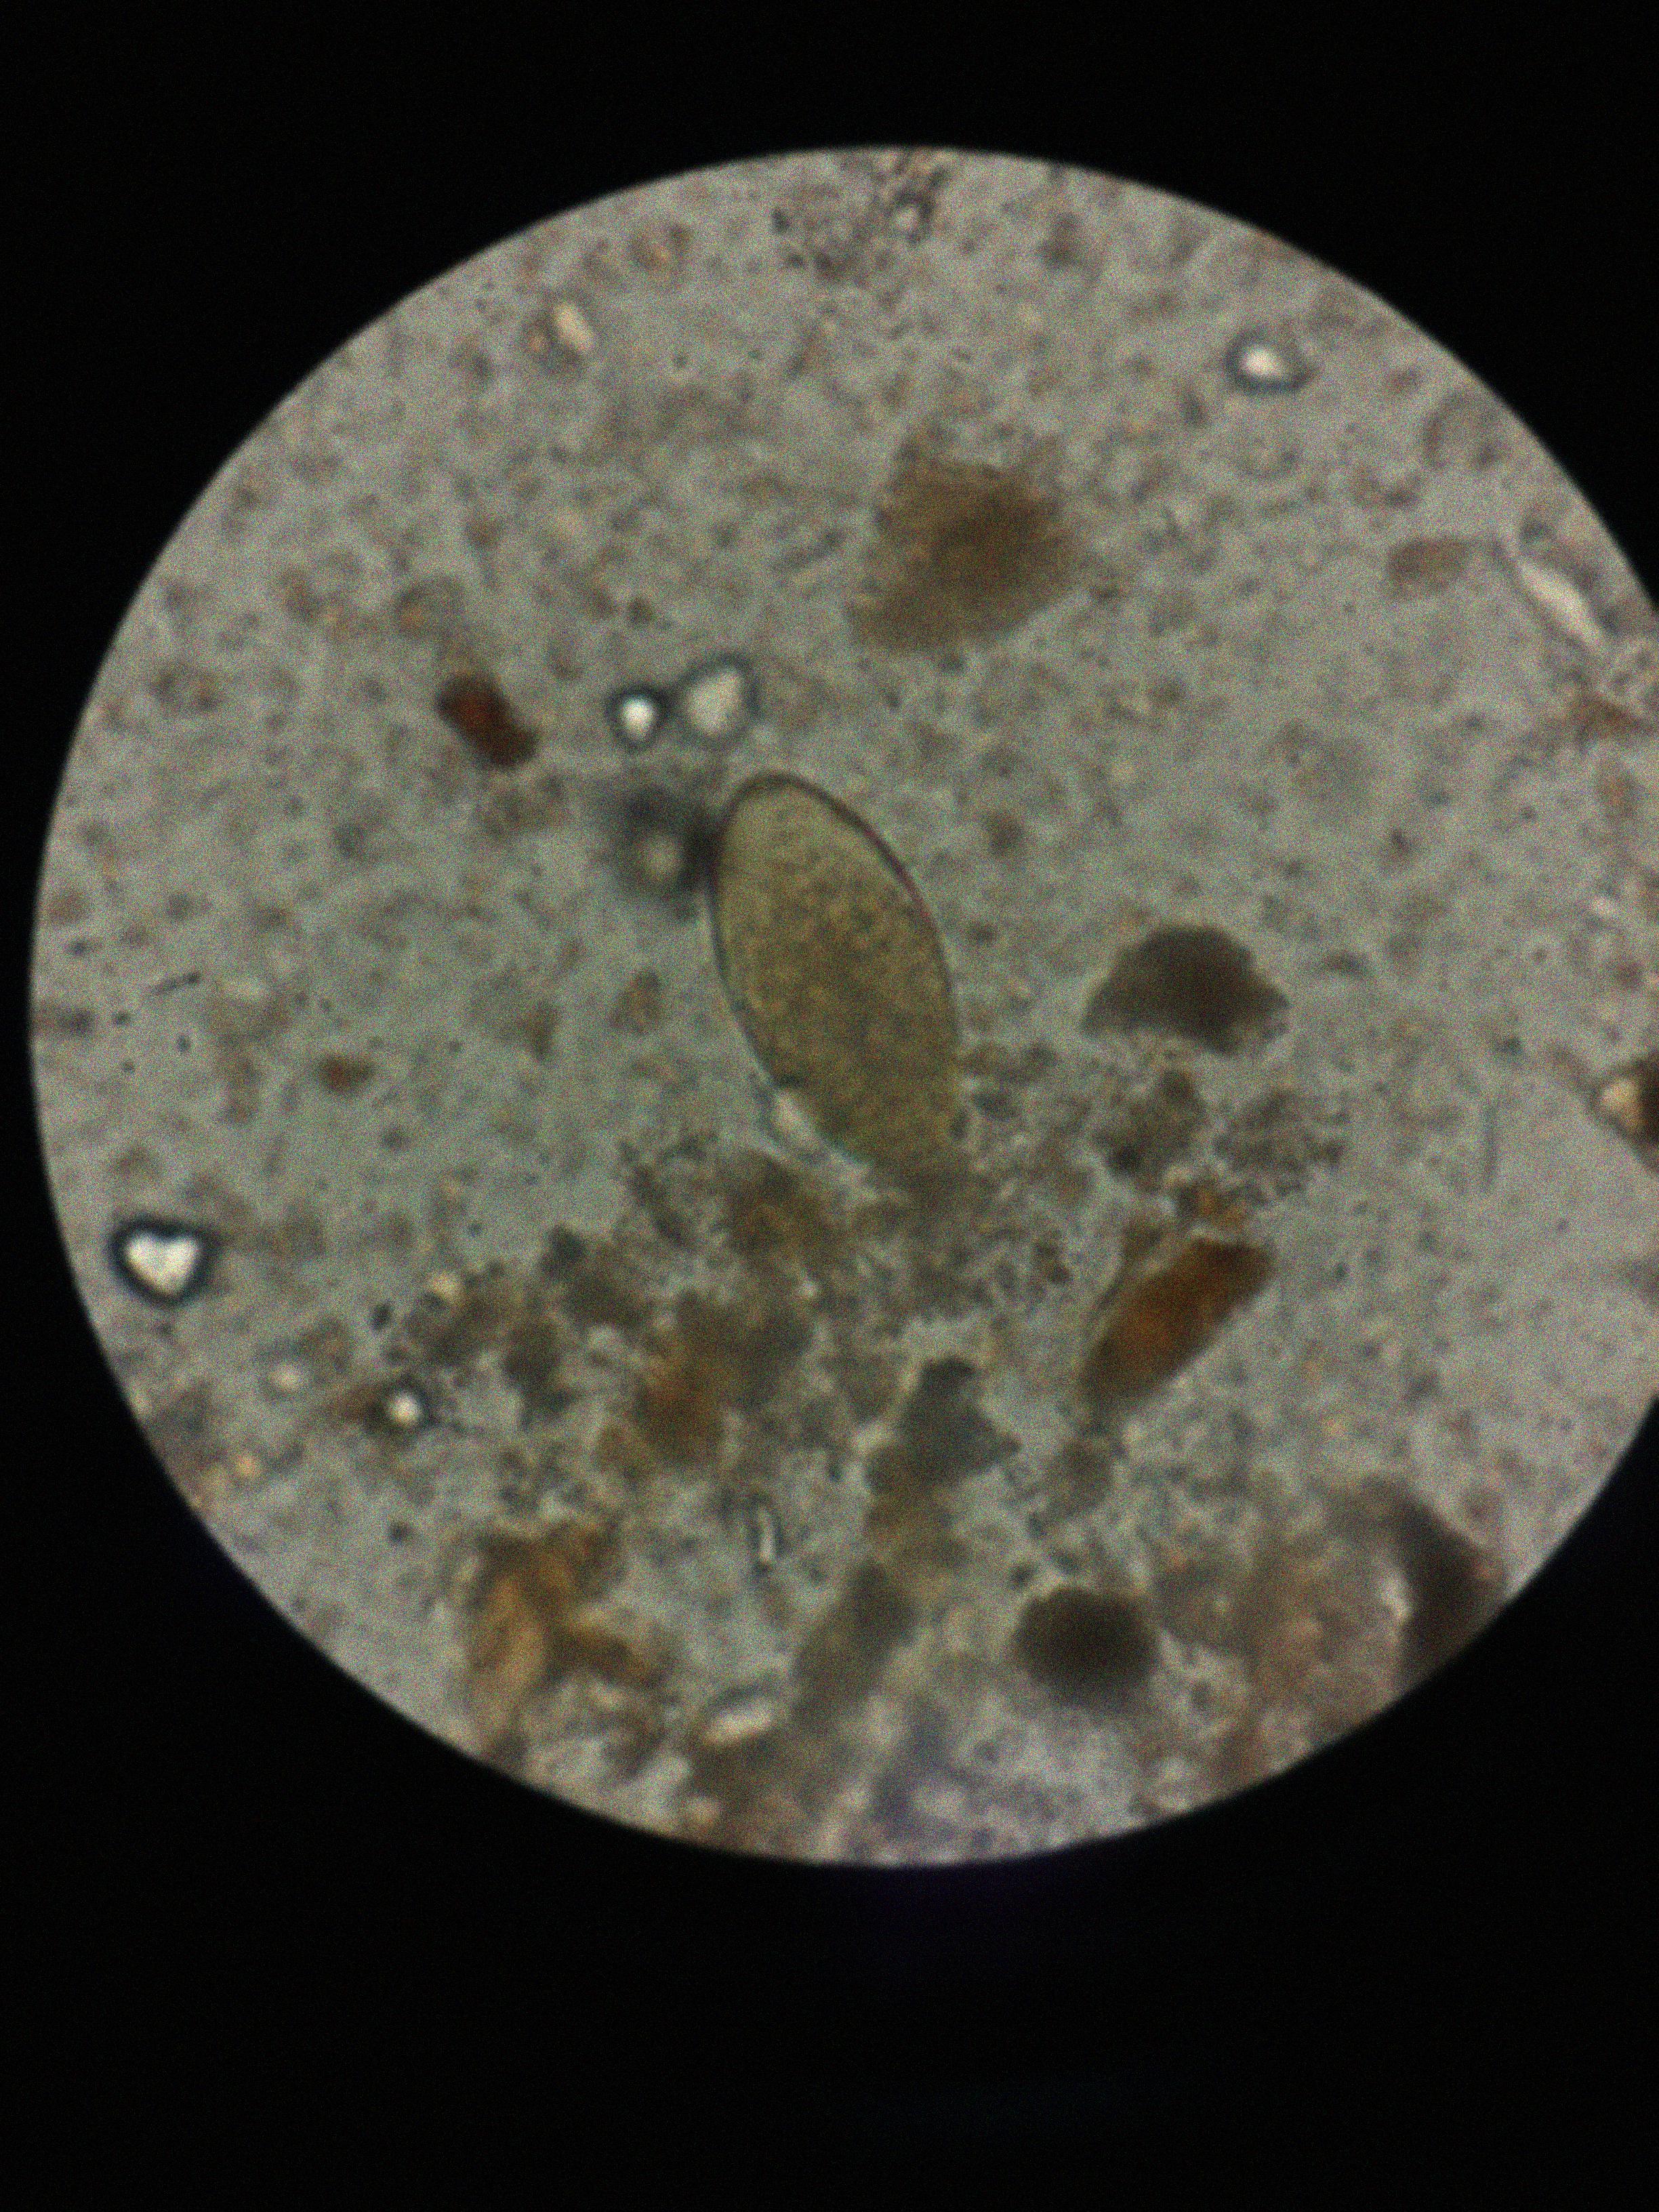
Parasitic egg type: Fasciolopsis buski